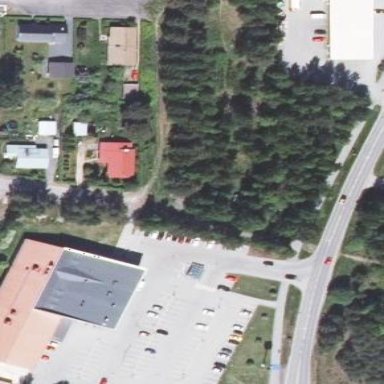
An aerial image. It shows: Parking area with surface.